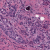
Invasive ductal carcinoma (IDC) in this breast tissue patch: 0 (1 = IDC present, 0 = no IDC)